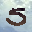
Label: 5